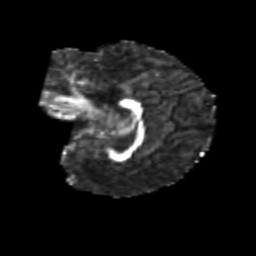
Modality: FA
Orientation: sagittal
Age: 6
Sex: female
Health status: healthy